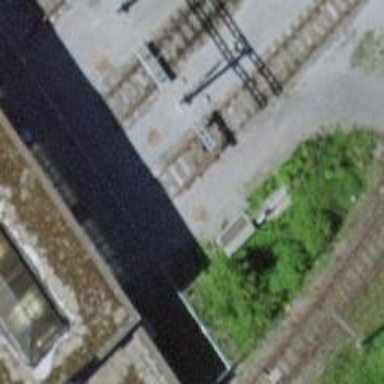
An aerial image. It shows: Railway buffer stop.